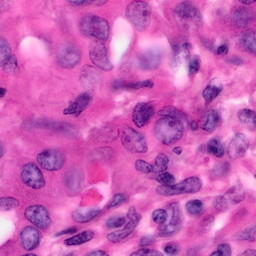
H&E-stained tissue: Pancreatic